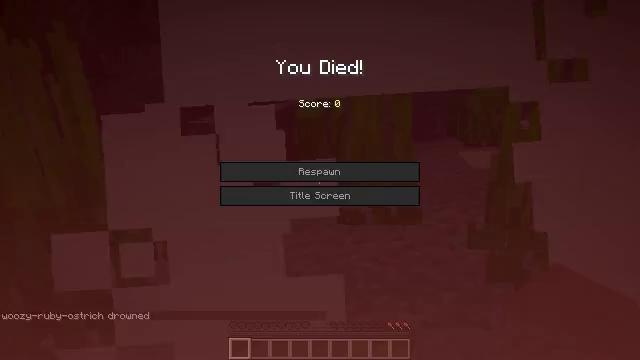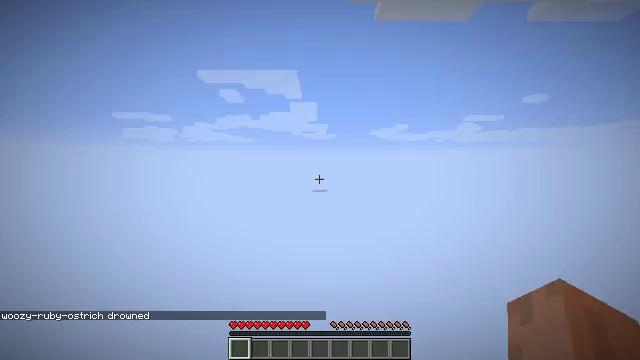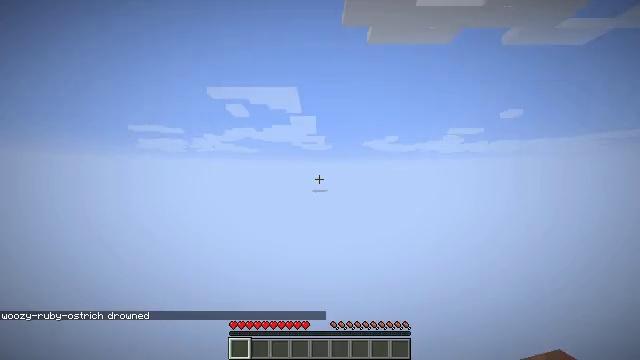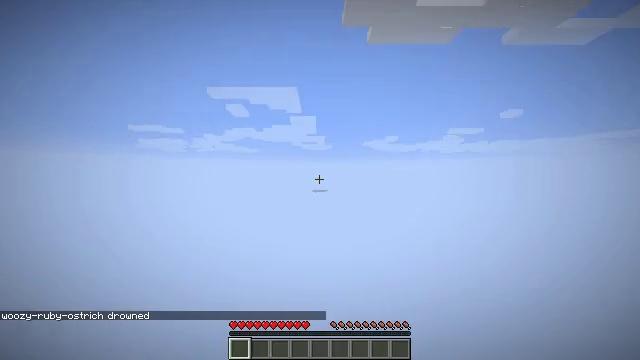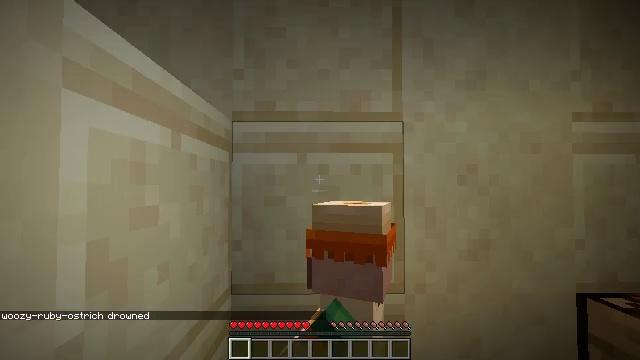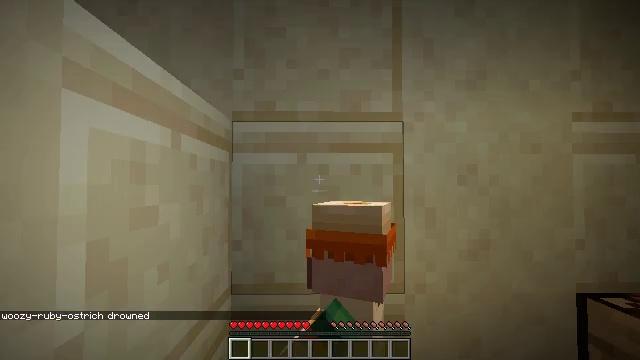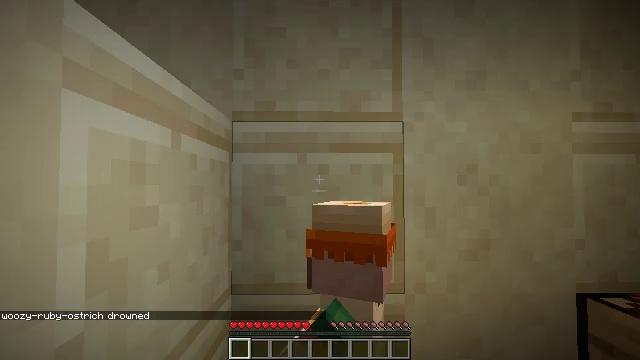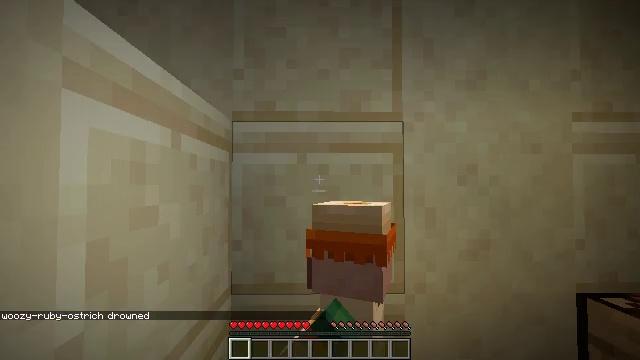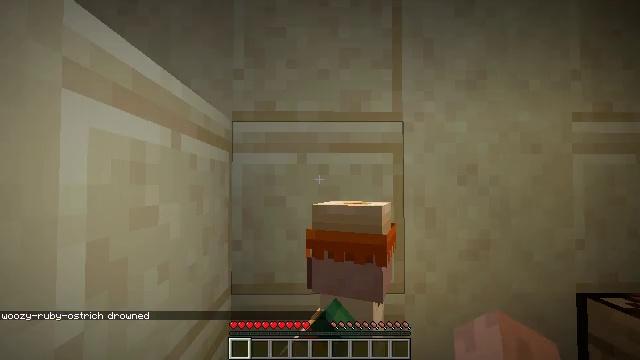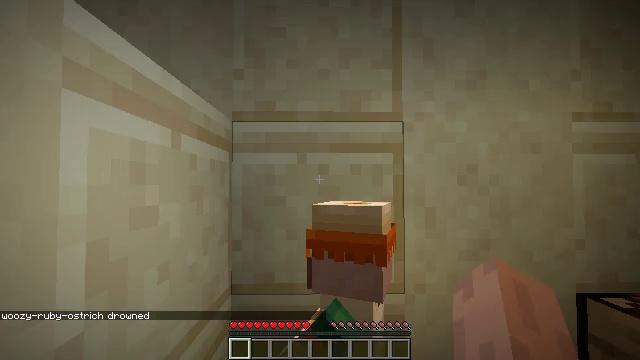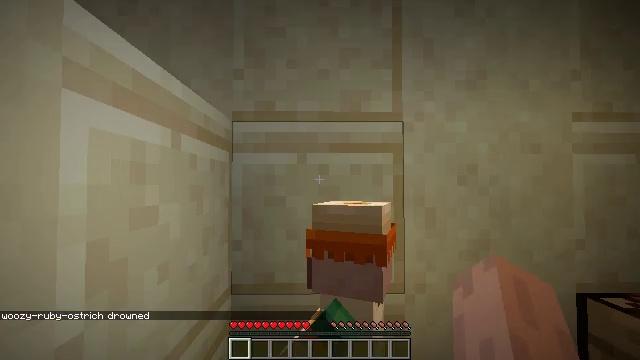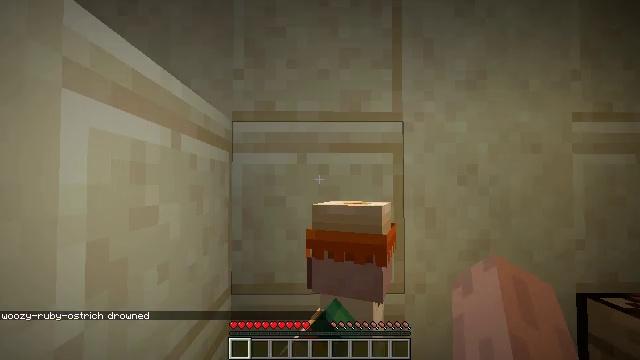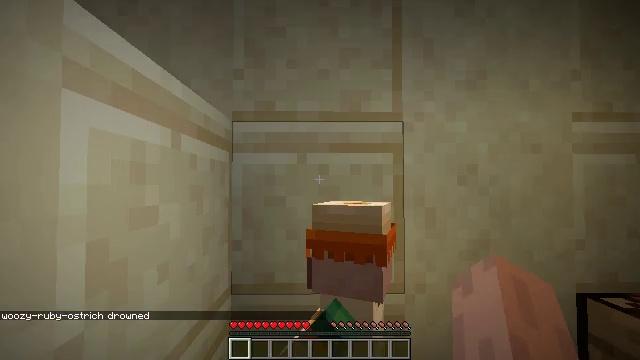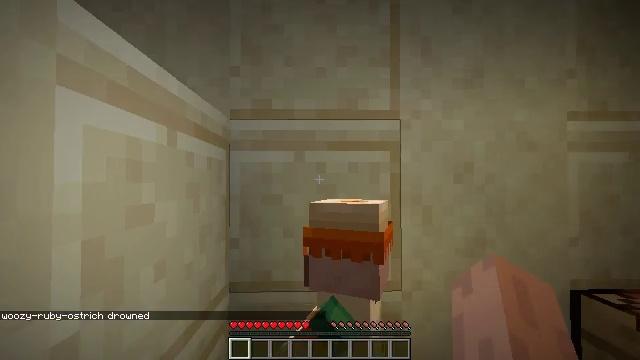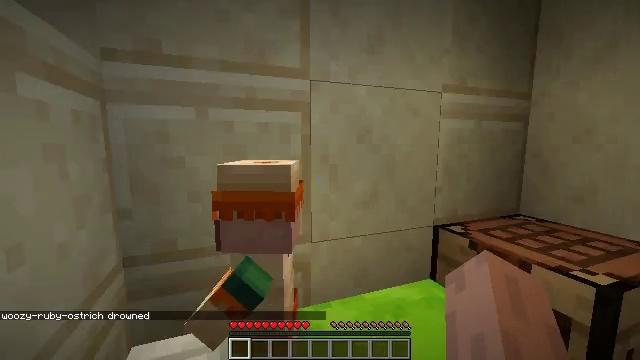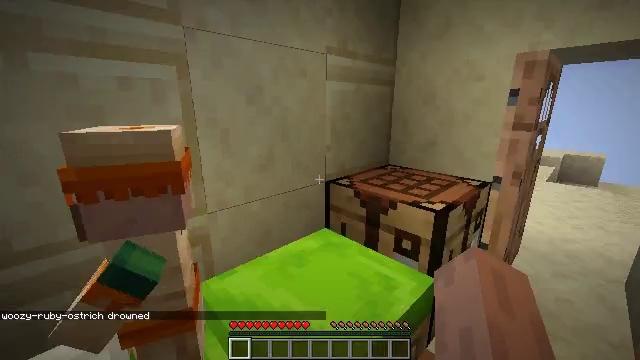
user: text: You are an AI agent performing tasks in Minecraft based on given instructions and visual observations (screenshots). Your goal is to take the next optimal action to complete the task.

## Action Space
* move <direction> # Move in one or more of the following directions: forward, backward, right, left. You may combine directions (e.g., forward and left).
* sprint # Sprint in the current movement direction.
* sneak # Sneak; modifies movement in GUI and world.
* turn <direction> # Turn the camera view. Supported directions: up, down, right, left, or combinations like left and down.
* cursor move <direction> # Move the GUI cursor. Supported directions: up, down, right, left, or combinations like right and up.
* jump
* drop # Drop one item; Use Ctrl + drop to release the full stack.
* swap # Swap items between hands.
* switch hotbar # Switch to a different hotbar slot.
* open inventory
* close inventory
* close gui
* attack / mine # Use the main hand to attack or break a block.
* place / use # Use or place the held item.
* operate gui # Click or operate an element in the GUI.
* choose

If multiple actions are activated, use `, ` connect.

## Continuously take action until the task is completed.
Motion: motion action
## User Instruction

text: Recycle the green bed.
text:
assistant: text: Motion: attack / mine
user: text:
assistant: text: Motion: turn up
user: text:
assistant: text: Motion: no_op
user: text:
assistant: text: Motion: no_op
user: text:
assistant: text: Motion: no_op
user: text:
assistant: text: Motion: no_op
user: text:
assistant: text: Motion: no_op
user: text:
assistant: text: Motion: no_op
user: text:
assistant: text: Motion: no_op
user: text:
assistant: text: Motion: no_op
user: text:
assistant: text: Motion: no_op
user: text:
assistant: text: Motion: no_op
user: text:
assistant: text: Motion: no_op
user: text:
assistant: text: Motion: turn right and down
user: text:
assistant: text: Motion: turn right and down
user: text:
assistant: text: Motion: turn right and down
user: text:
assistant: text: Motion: turn right and down
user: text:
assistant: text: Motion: turn right and down
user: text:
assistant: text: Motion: turn right and up
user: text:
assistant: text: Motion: no_op
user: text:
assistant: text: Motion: no_op
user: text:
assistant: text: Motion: no_op
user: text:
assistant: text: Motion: no_op
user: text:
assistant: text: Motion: turn left
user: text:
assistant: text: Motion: move forward, turn left and up
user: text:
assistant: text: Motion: move forward, turn left and up
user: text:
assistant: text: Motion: move forward, turn left and up
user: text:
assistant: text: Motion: move forward, turn left and up
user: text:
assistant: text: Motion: move forward, turn left
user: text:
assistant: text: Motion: move forward, turn left